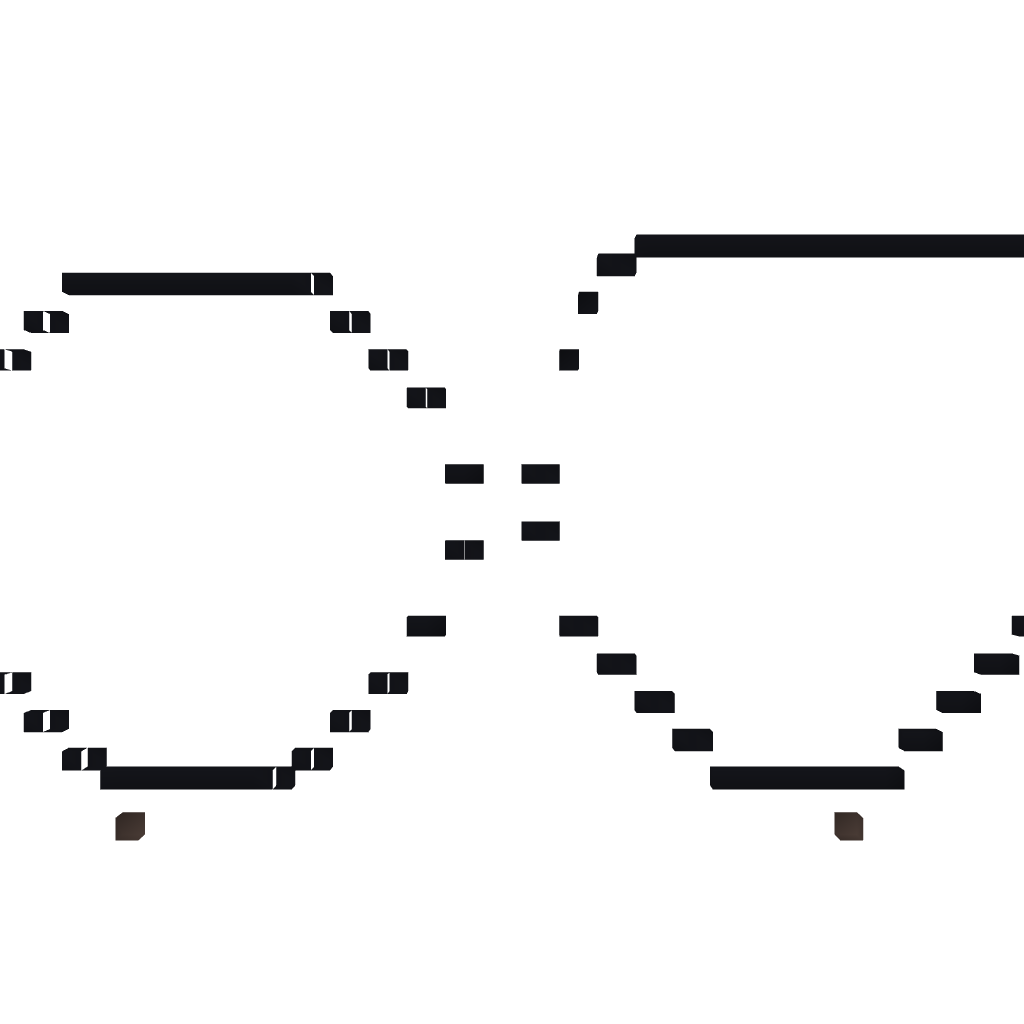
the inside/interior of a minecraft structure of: Adam Savage and Jamie Hyneman